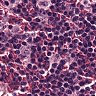
Metastatic tissue present: no